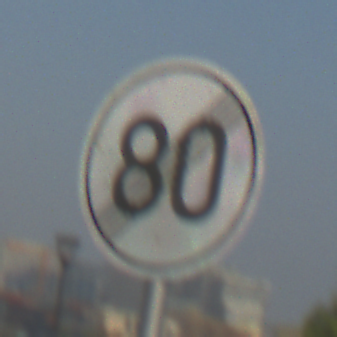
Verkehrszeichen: EndeGeschwindigkeit80
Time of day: SunriseSunset
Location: Outdoor (Urban)
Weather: Clear
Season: NotSpecified
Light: Natural